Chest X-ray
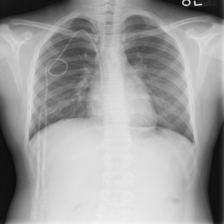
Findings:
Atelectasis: negative
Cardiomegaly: negative
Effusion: negative
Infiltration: negative
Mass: negative
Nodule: negative
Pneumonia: negative
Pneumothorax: negative
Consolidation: negative
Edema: negative
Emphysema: negative
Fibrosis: negative
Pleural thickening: negative
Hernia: negative